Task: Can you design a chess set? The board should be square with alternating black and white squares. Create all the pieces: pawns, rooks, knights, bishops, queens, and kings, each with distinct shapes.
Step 4074:
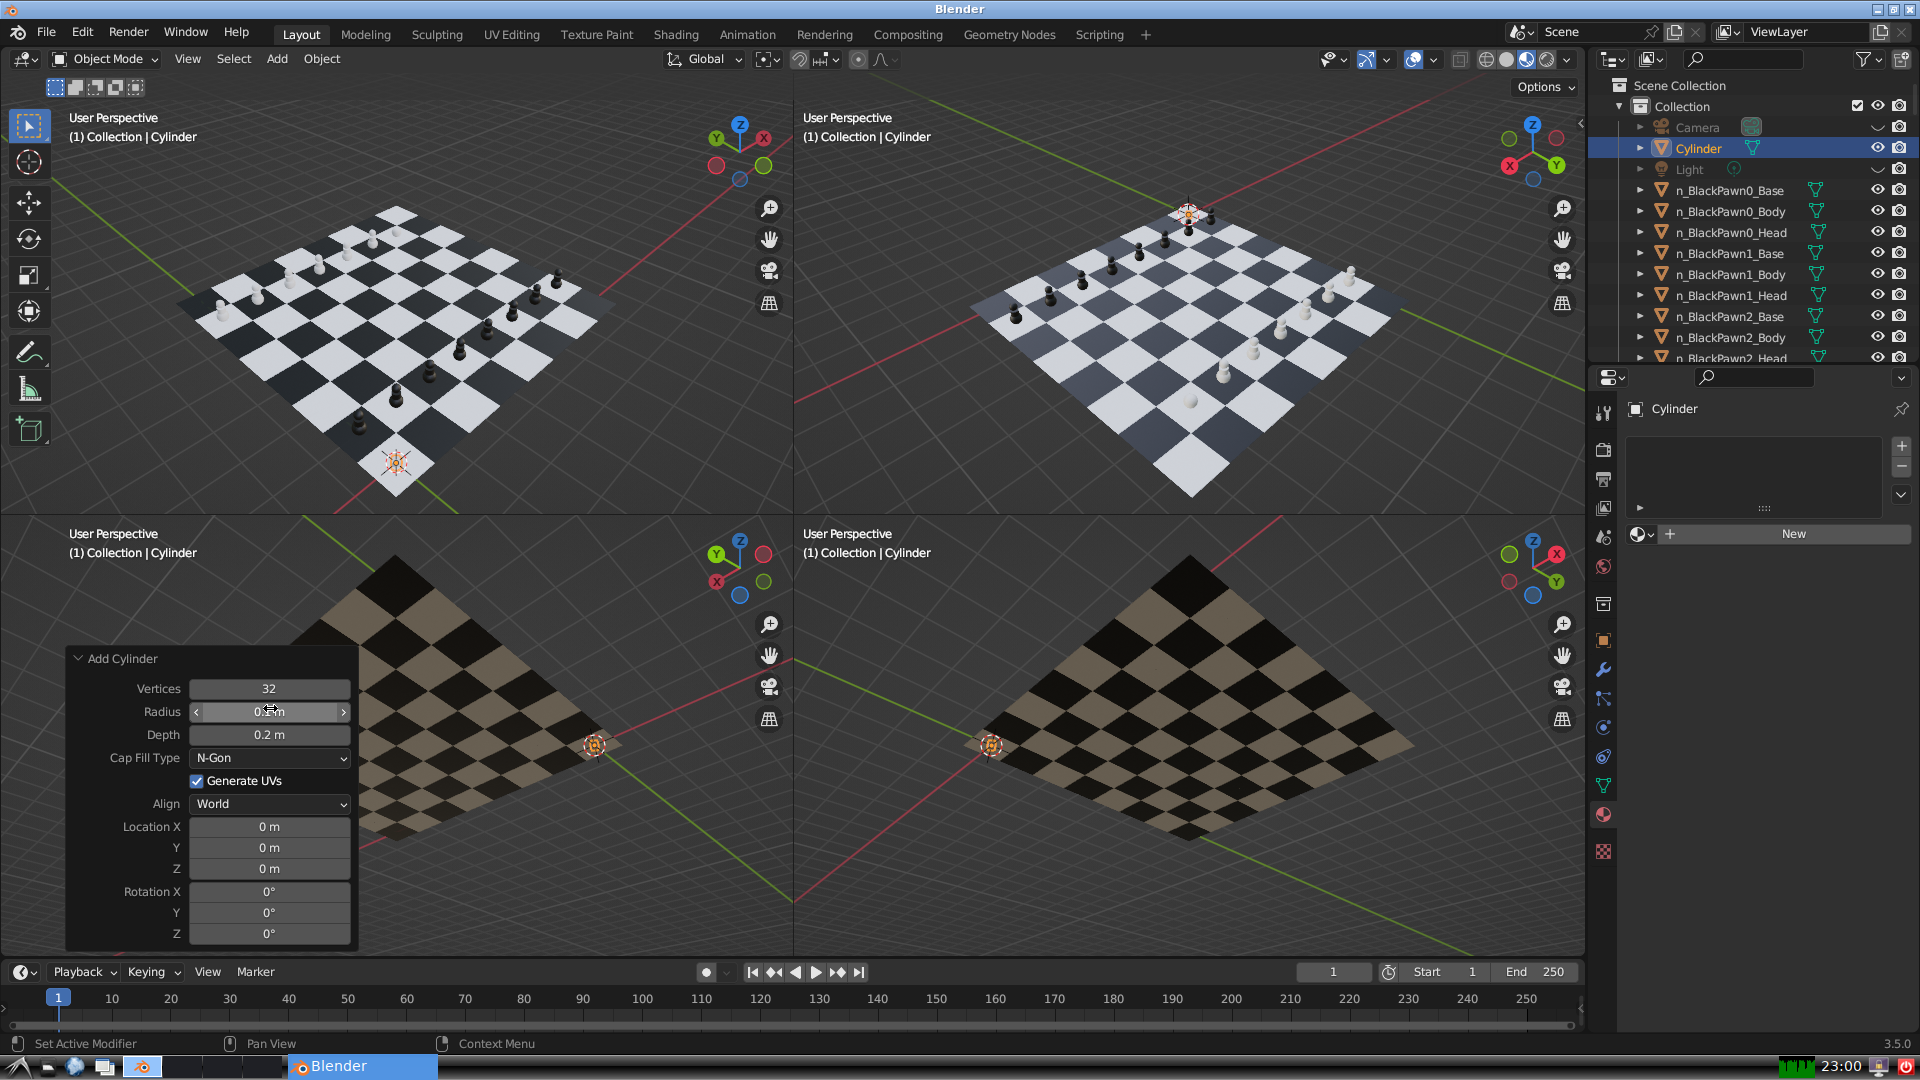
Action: click: no